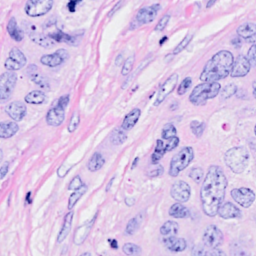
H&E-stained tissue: Breast